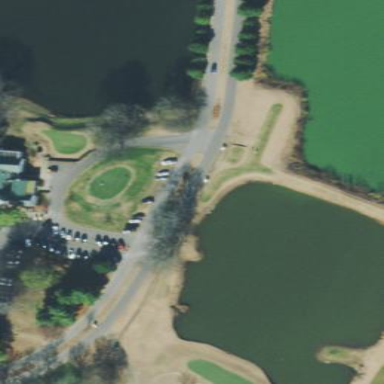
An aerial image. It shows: Scenic view of water hazard on golf course. The natural water feature adds beauty to the landscape.